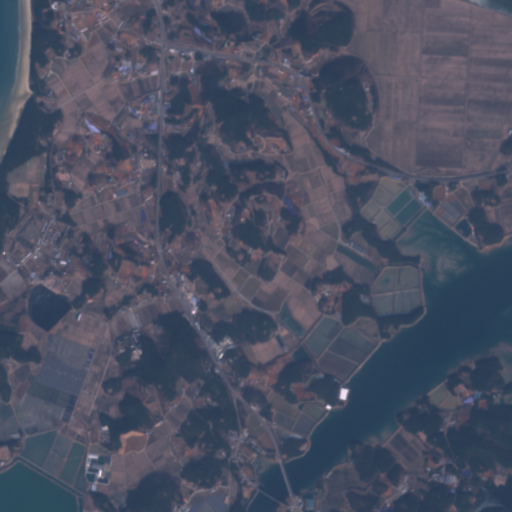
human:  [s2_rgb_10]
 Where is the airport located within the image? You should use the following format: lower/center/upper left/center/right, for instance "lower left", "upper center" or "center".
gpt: The airport is located in the lower left of the image.
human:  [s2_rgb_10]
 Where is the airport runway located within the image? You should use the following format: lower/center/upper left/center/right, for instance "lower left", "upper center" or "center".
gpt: The airport runway is located in the lower left of the image.
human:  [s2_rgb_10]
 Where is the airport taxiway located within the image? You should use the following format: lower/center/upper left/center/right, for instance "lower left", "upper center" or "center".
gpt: The airport taxiway is located in the lower left of the image.
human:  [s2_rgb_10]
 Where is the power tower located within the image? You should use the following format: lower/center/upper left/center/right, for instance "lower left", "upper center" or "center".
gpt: There is no power tower in the image.